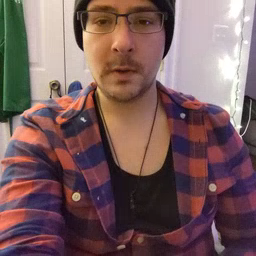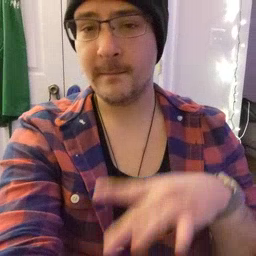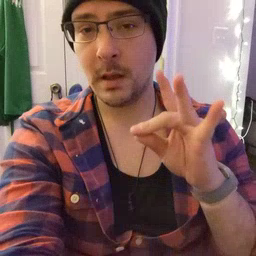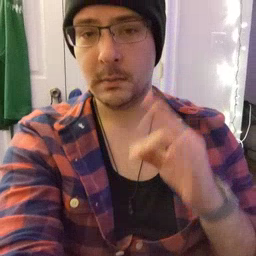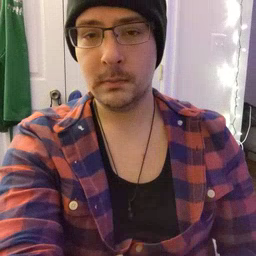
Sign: find